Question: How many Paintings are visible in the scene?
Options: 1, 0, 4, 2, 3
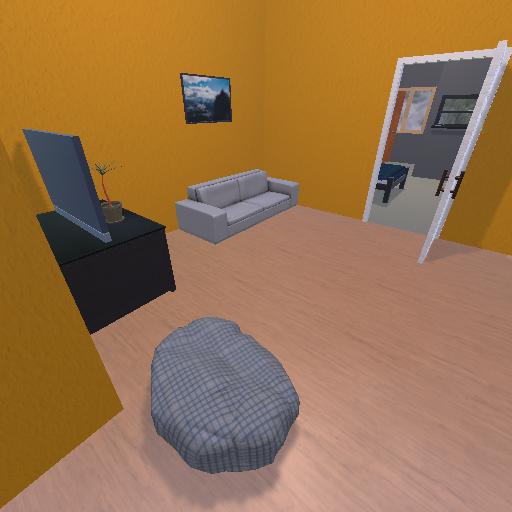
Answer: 1